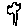
Label: tree